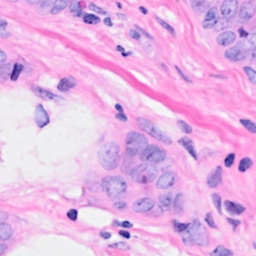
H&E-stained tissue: Breast